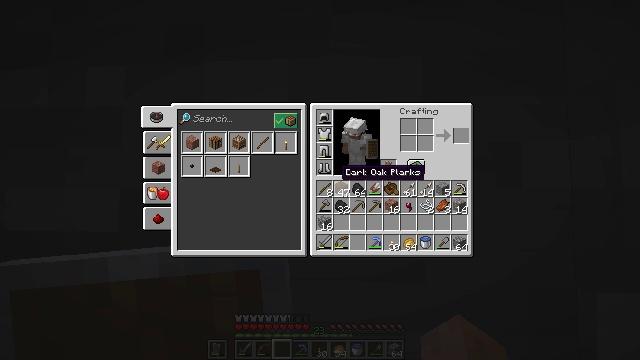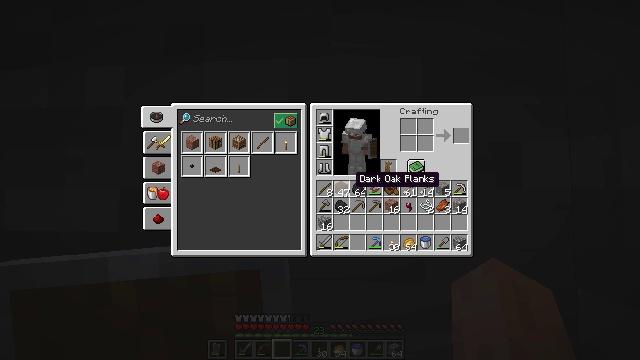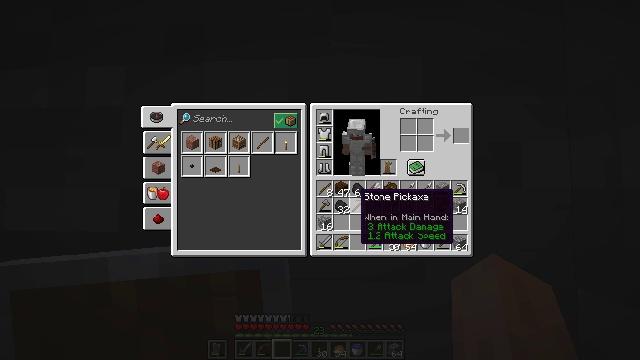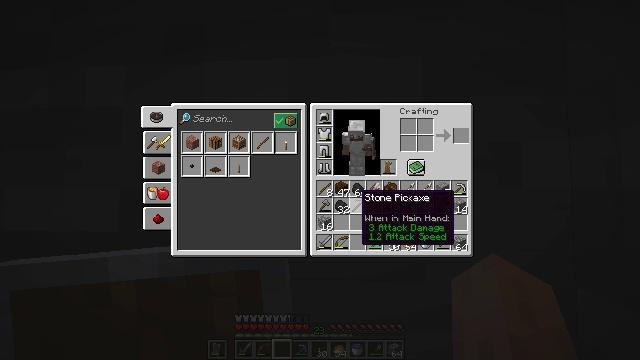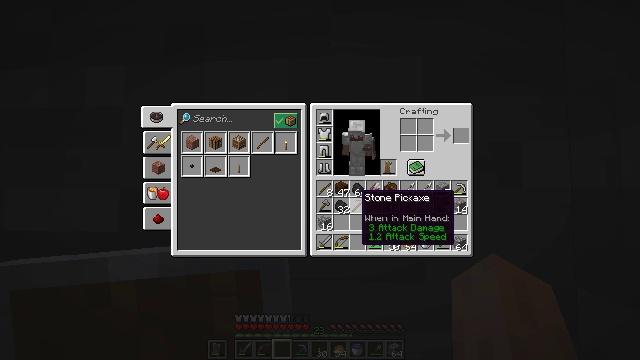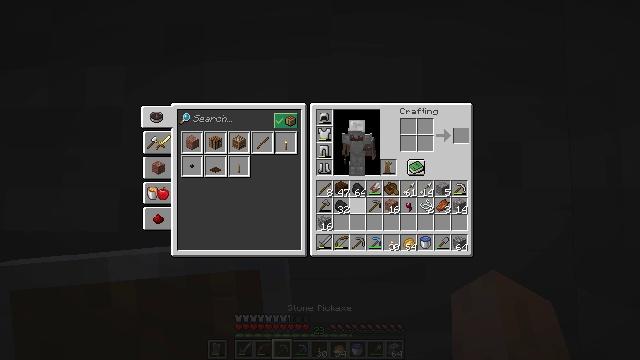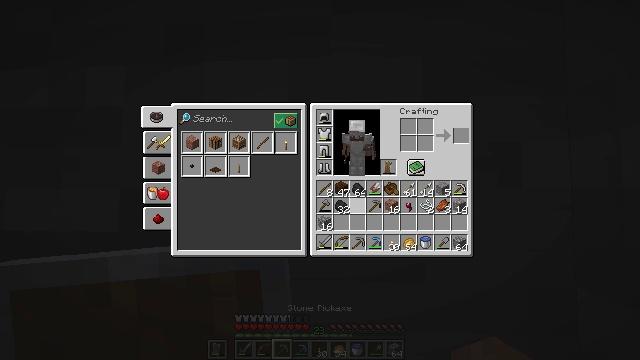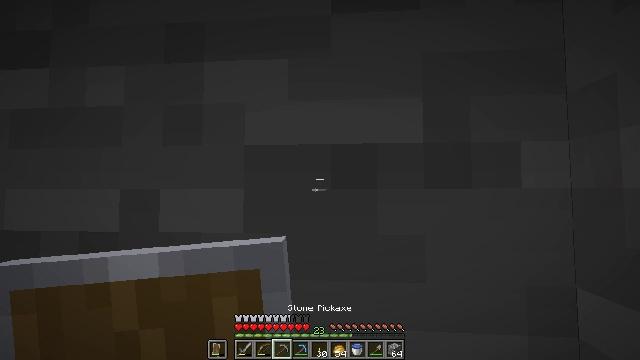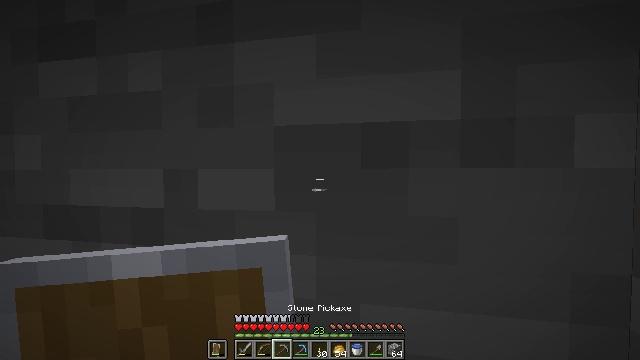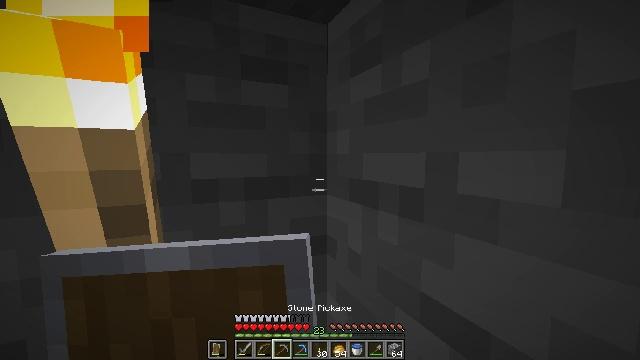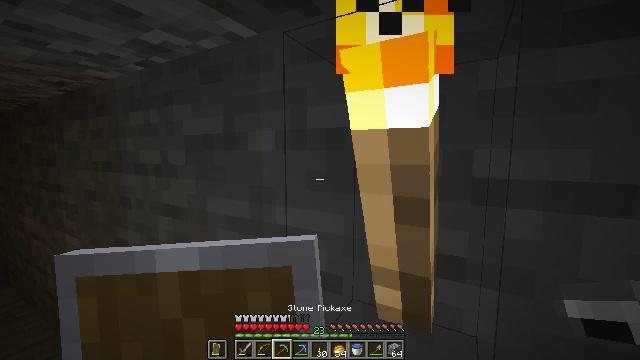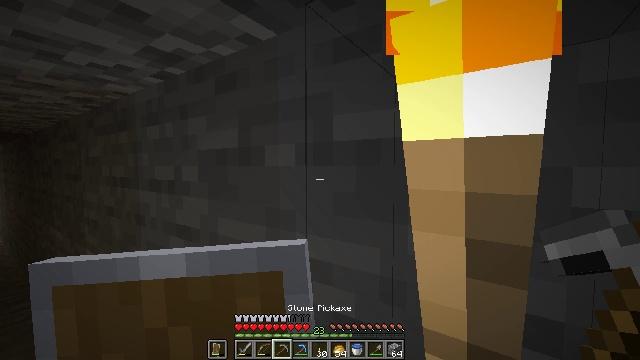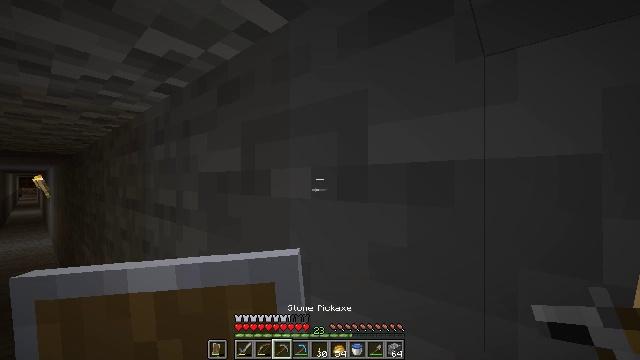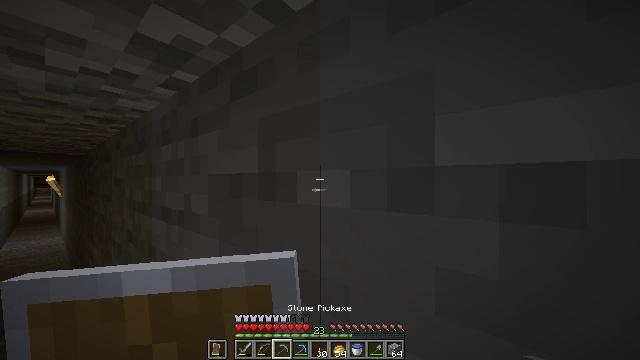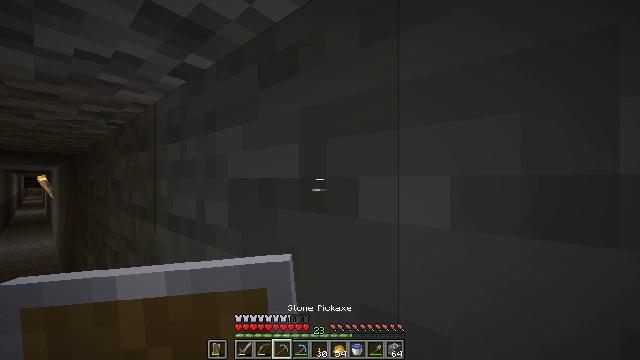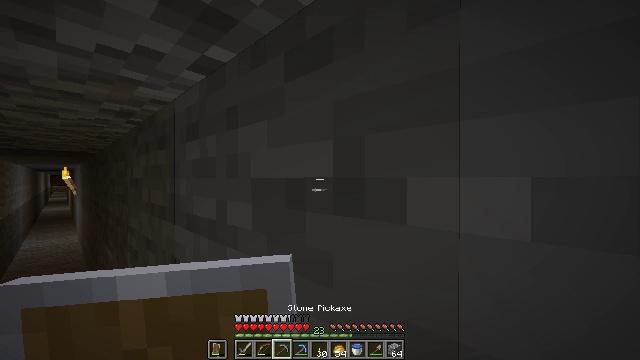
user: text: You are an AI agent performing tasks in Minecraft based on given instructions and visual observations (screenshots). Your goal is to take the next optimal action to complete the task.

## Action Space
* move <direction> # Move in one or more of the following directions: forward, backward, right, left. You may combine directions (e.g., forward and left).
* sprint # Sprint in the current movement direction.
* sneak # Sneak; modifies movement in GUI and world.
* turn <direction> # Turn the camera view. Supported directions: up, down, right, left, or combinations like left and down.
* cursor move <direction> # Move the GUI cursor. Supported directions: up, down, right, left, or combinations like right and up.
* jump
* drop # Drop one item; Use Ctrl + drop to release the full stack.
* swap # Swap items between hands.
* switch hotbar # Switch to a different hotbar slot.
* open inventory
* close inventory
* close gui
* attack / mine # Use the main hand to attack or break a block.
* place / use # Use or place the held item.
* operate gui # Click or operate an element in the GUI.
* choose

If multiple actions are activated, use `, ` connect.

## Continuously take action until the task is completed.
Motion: motion action
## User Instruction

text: Gather the dark oak trapdoor from the structure.
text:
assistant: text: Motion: turn right and down
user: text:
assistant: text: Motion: turn down
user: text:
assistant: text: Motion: sneak
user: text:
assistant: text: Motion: sneak
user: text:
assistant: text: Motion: sneak, attack / mine
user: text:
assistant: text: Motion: sneak, attack / mine
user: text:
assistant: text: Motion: no_op
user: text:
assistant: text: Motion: turn left and down
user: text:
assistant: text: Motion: turn left and down
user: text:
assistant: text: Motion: move forward, turn left and down
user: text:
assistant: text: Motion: move forward, sprint, turn left and up
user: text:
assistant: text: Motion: move forward, sprint, turn left and up
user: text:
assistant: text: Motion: move forward, sprint
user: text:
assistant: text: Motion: move forward
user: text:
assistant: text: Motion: move forward, turn left
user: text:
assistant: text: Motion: move forward and move left, turn left and down
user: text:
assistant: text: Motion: move forward, sprint, turn left
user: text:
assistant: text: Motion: move forward, sprint
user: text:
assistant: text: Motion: move forward
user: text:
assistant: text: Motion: move forward
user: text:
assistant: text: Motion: move forward
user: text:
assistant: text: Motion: move forward, turn left
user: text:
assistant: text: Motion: move forward
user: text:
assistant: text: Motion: move forward
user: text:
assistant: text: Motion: move forward, turn left and up
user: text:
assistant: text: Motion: move forward
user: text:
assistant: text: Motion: move forward
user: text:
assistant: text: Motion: move forward
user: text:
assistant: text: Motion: move forward
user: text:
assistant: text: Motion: move forward, sprint